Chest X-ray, AP view. Patient: 36 years old, sex M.
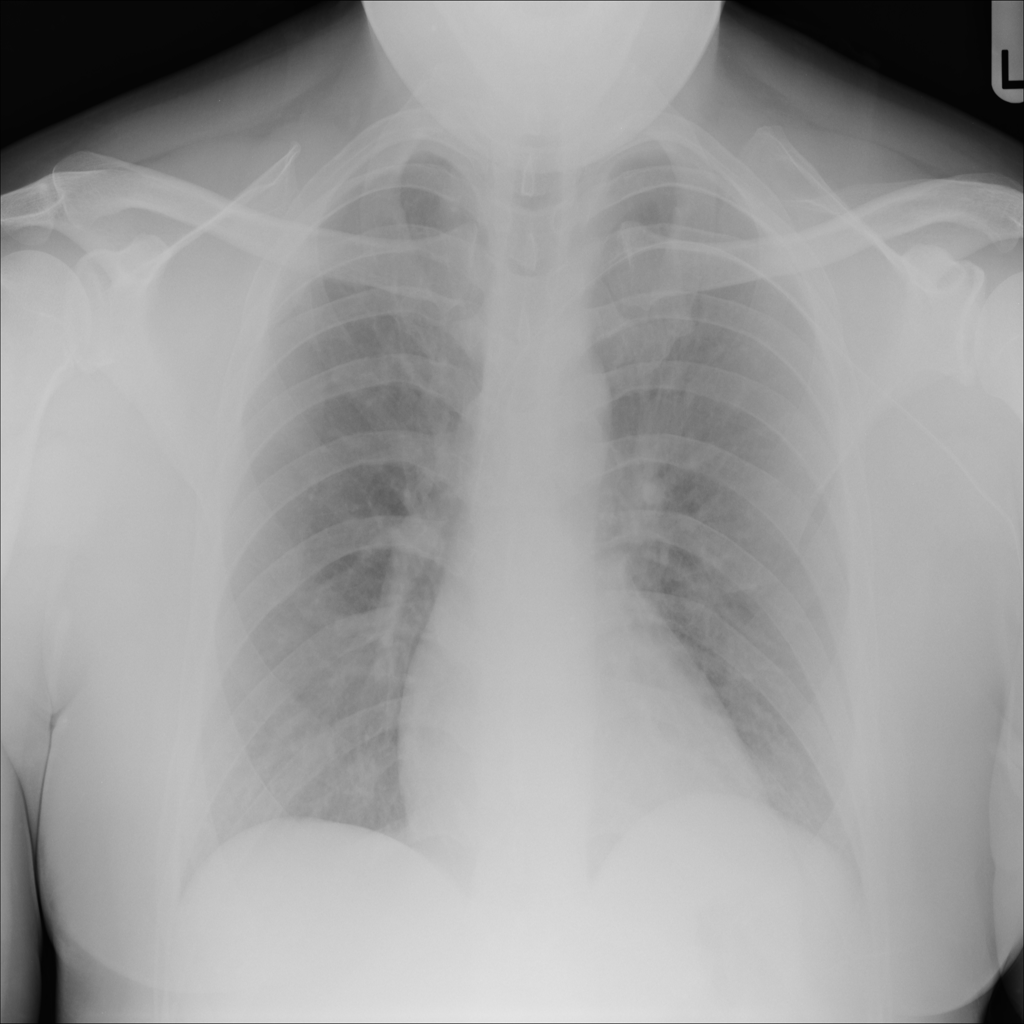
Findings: No Finding